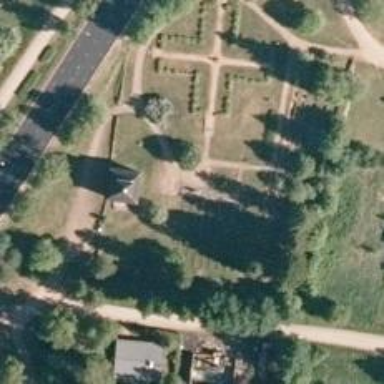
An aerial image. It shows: Historical site featuring war memorial.